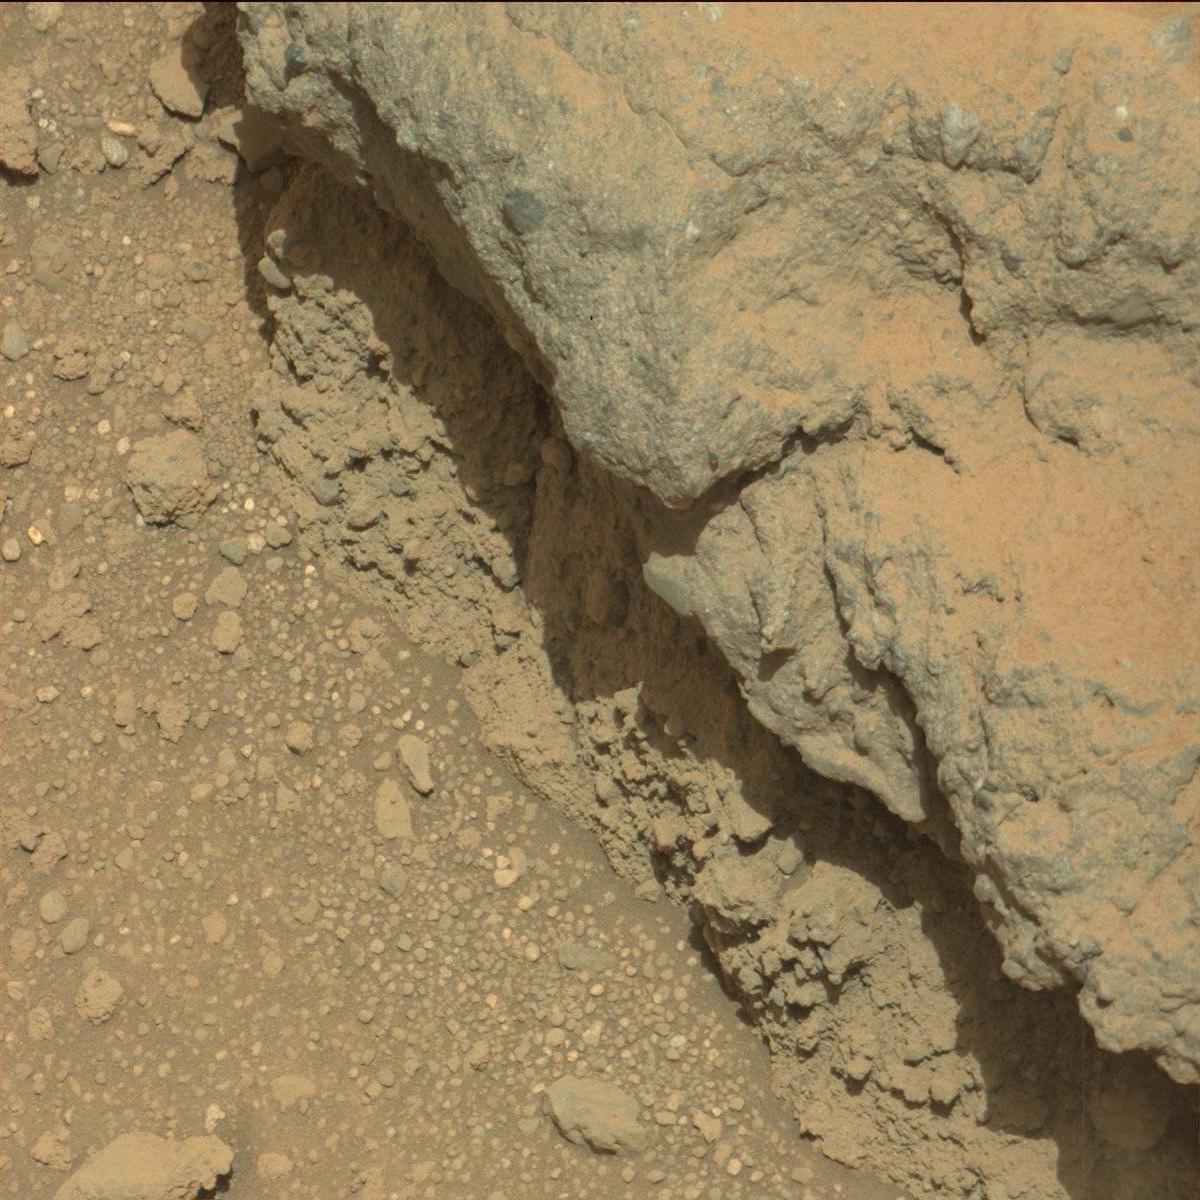
Terrain classes present: Bedrock, Sand / Soil